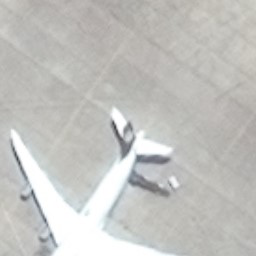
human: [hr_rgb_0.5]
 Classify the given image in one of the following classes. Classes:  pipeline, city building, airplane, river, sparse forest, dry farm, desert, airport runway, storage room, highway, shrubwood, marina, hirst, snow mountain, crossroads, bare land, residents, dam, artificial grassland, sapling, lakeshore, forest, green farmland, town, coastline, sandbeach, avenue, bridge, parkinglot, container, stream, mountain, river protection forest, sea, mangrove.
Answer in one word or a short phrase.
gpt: airplane